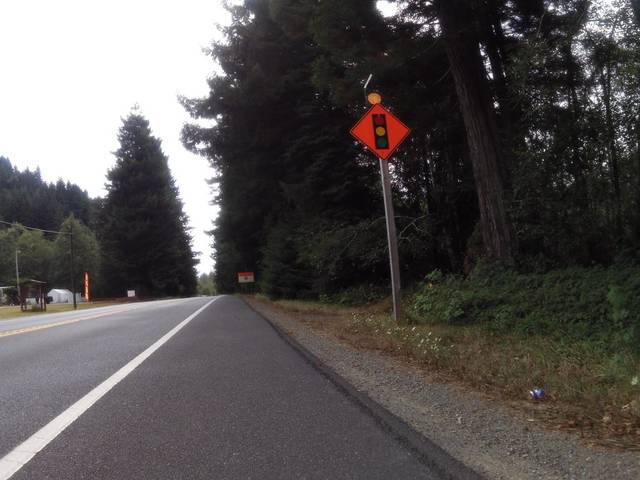
Region: United States
Coordinates: 41.567, -124.068